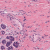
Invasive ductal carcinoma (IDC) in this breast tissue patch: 0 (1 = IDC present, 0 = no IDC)